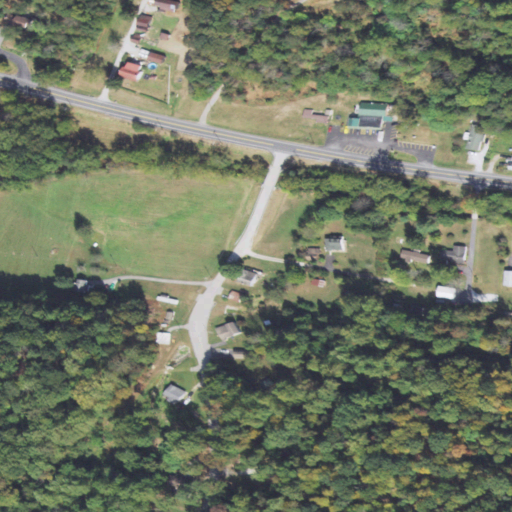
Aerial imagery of valley in Pennsylvania named Cove Hollow containing deciduous forest, pasture, open development, low intensity development, mixed forest, evergreen forest, herbaceous wetlands, and medium intensity development